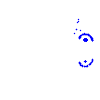
Particle: proton